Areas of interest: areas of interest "Parking Lot"
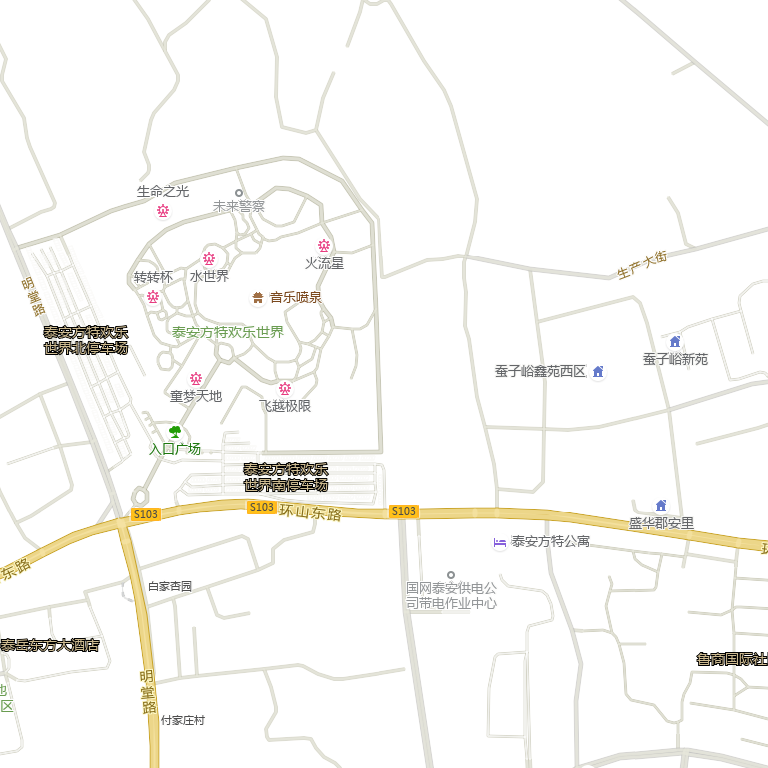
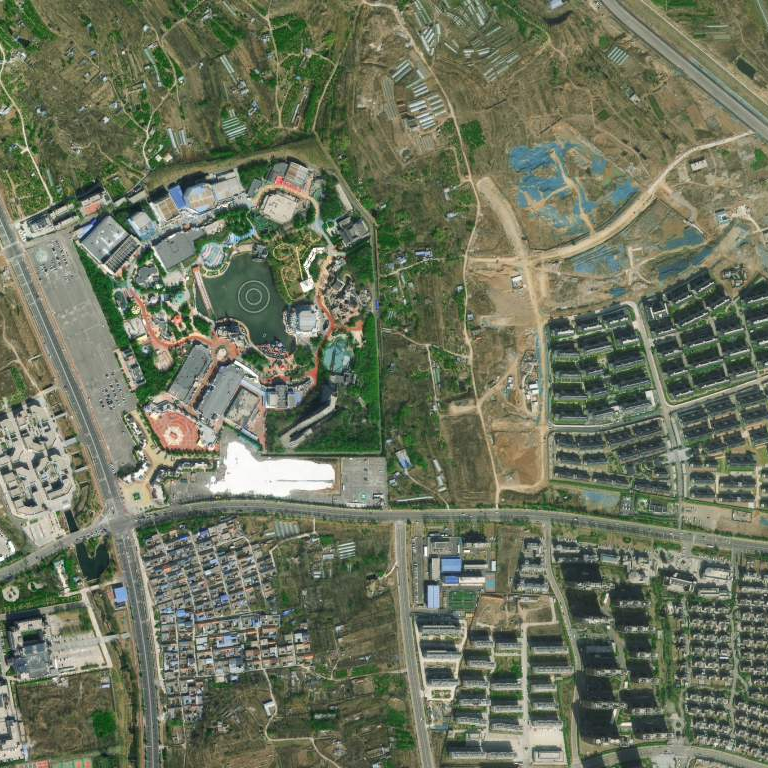